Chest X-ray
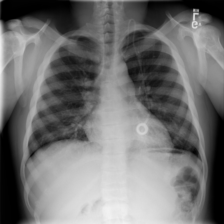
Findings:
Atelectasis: negative
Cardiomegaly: negative
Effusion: negative
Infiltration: positive
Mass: negative
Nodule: negative
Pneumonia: negative
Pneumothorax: negative
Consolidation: negative
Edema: negative
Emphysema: negative
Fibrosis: negative
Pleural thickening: negative
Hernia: negative